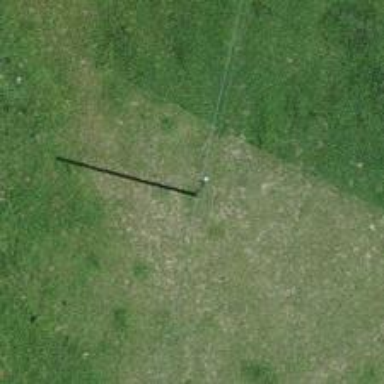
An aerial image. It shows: Power pole.